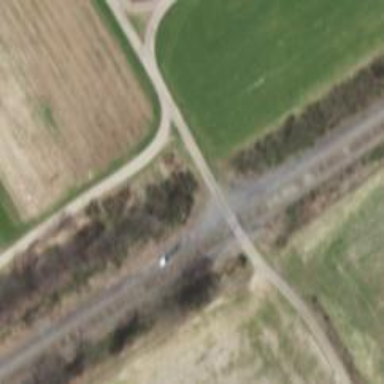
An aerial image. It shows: Railway level crossing.